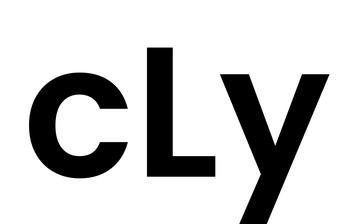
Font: Poppins-SemiBold